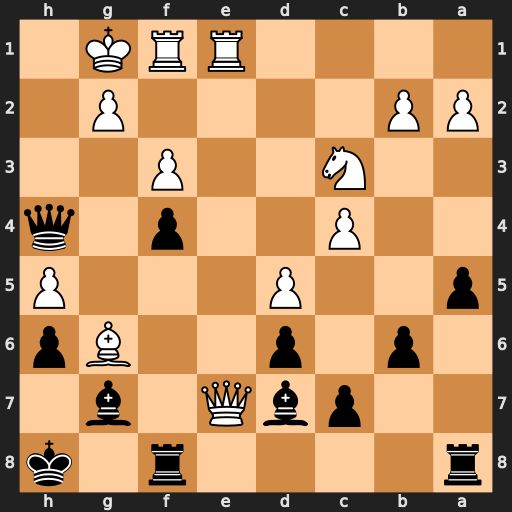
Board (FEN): r4r1k/2pbQ1b1/1p1p2Bp/p2P3P/2P2p1q/2N2P2/PP4P1/4RRK1
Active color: b
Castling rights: -
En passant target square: -
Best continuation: Bd4+ Rf2 Qxf2+